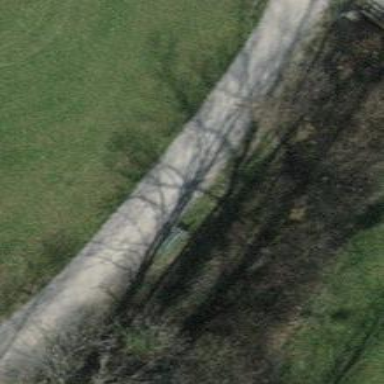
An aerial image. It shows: Bench for seating.